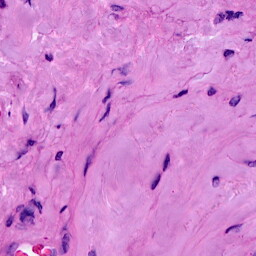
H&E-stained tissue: Breast